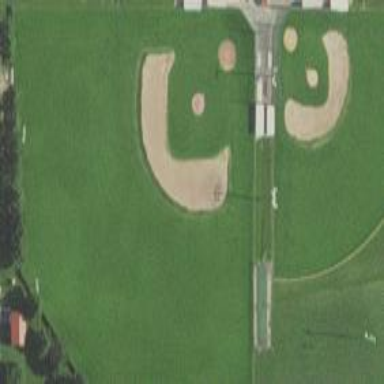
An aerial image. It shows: Baseball pitch for leisure land activities.